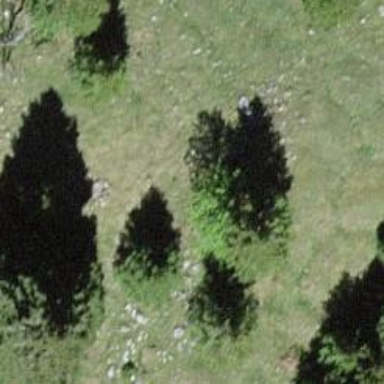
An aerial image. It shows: Needle-leaved tree in natural setting.